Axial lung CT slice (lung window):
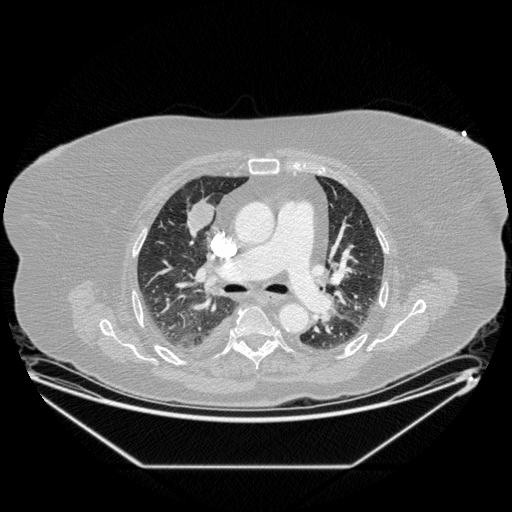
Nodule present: yes
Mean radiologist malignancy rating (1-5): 4.333